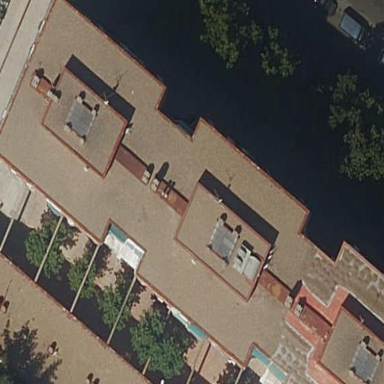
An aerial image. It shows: Image showing building with apartments.